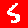
Digit: 5